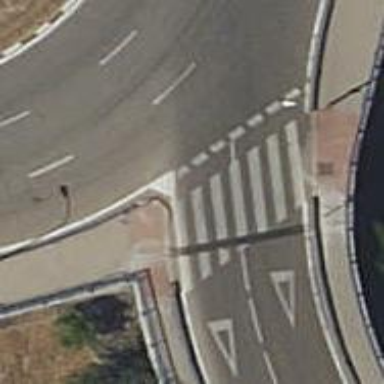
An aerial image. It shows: Uncontrolled road crossing.